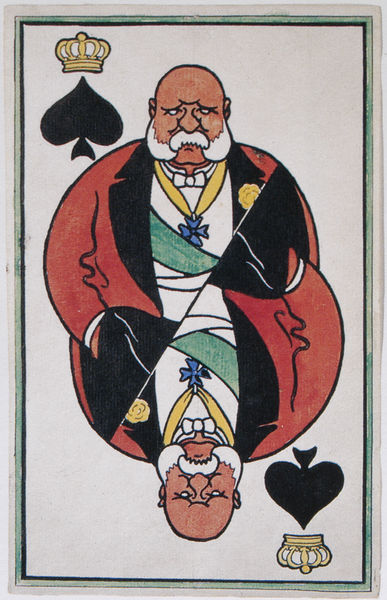
Titel: Entwurf für ein zwölfteiliges Kartenspiel
Künstler: Félix Vallotton
Standort: Lausanne
Institution: Galerie du Chêne
Schlagwörter: blau, mann, weiß, gelb, grün, blume, nase, orange, schwarz, türkis, zeichnung, blick, rose, rot, hochformat, alt, anzug, bart, hemd, arm, arme, augen, band, falten, kragen, rahmen, portrait, spiegelung, figur, gold, mantel, augenbrauen, kinn, krone, ohren, schärpe, papier, alter mann, kette, farbe, weis, rand, kaiser, könig, frack, karikatur, dick, falte, kartenspiel, symmetrie, glatze, grimmig, robe, fliege, revers, fett, spiel, kreuz, rechteck, druck, druckgrafik, illustration, uniform, backenbart, orden, scherpe, entwurf, karte, kaiserzeit, hosentasche, herz, gespiegelt, design, ick, preußen, karrekatur, schaufel, eisernes kreuz, bube, wilhelm, pick, piek, pik, pique, poker, spielkarte, skat, spielkarten, kronen, and, herzkönig, king, ordenband, ordenskreuz, picke, profilierter rahmen, rahmenr, roter mantel, scherperose, doppelkopf, stirne, polemik, bubue, entstirnig, schafkopf